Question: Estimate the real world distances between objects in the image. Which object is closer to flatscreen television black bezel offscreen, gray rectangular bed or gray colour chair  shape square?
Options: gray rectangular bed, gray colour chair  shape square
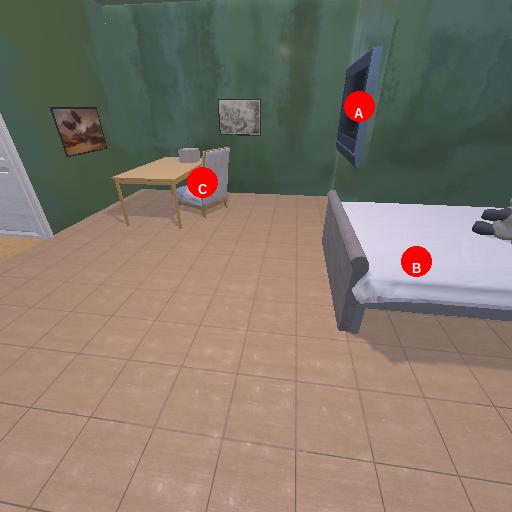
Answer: gray rectangular bed